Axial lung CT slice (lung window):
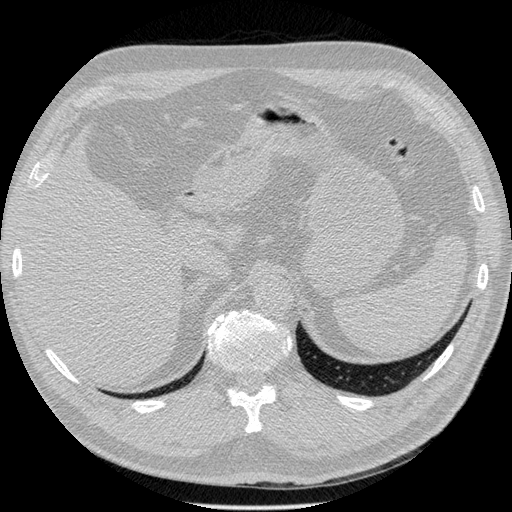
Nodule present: no